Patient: sex F, age 32
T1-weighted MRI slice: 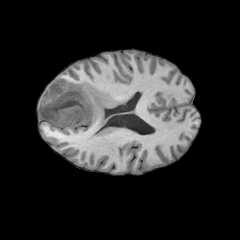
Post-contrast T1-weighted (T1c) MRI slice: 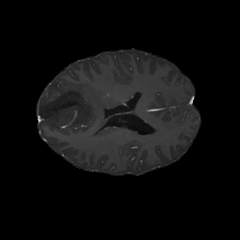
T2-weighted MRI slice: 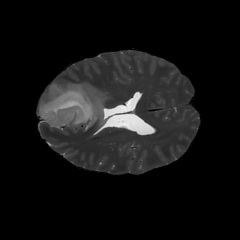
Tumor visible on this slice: yes
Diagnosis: Astrocytoma, IDH-mutant
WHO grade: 3